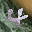
Label: 4